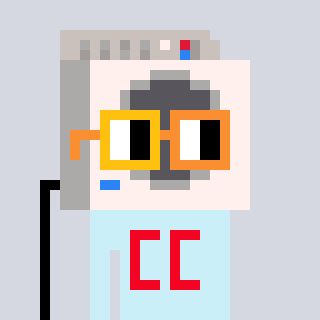
a pixel art character with square yellow and orange glasses, a washing machine-shaped head and a cold-colored body on a cool background